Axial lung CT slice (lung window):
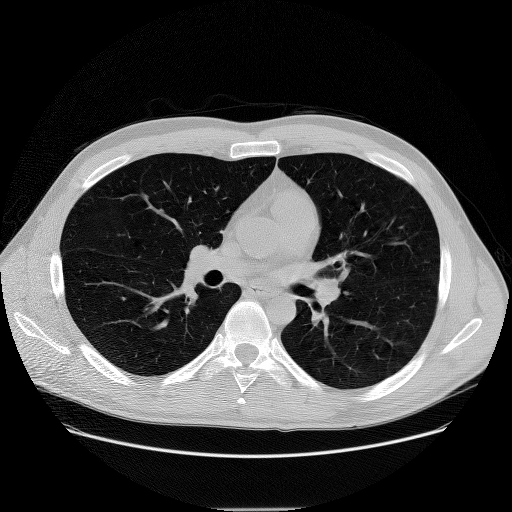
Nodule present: no